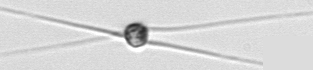
Label: Chaetoceros_danicus